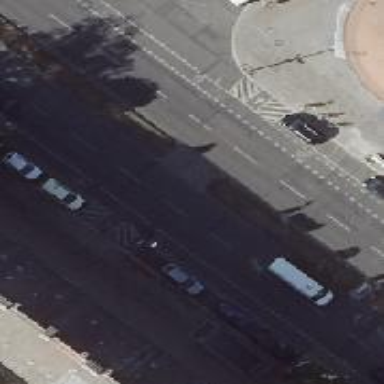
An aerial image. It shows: Unmarked crossing on asphalt footway.